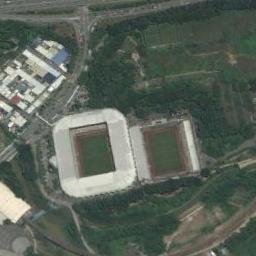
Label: stadium